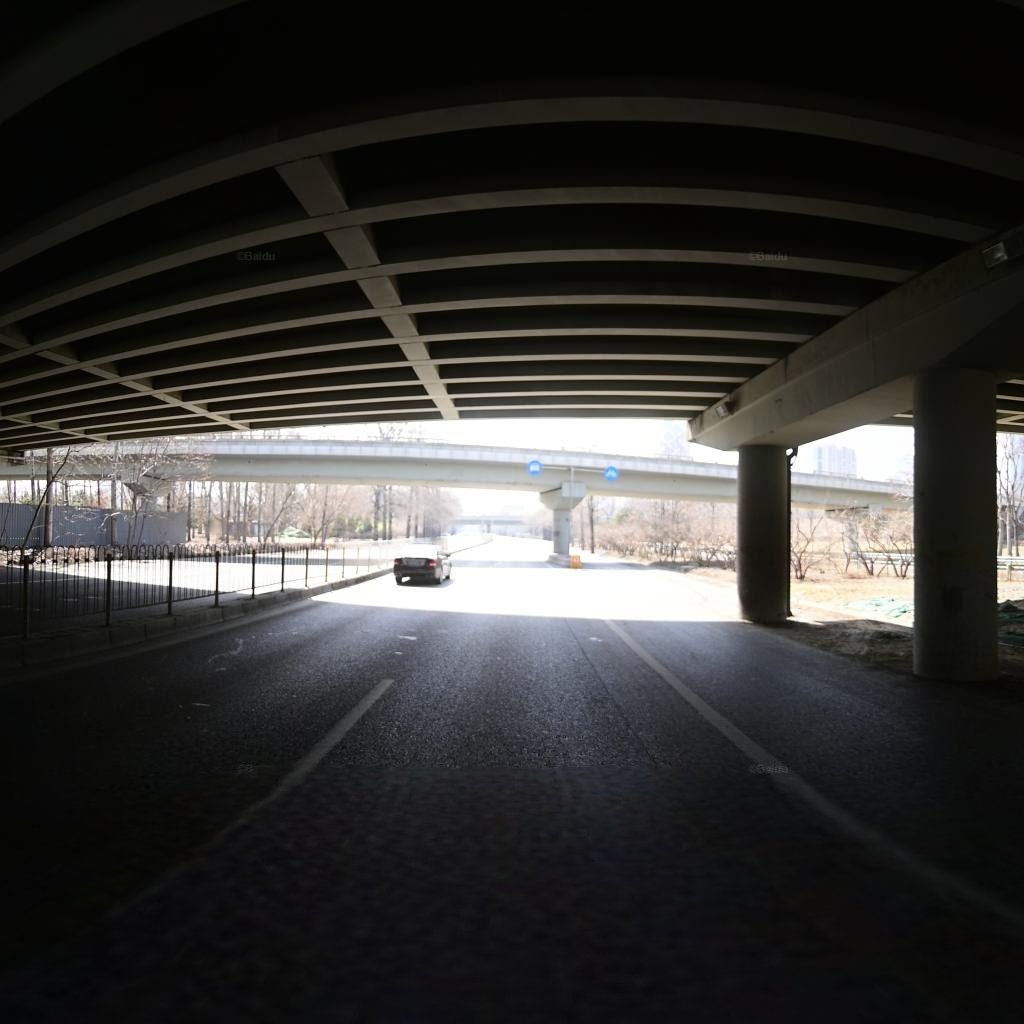
Region: Chaoyang
Road damage annotations: longitudinal patch, longitudinal crack, longitudinal patch